Question: How can I format string in graphviz NODE ?
Now I have common styles for NODE
'''
node [ href="#",
shape=box,
style=filled,
fillcolor=azure,
color = lightblue3,
fontname=Helvetica,
center=true,
fontsize=9
]
'''
I want to change date format

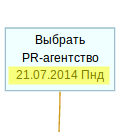
Answer: Use html label
'''
node[label=<>]
'''
An example
'''
i0[label=<
<TABLE border="0">
<TR>
<TD valign="top" rowspan="2">
I<sub>0</sub>:
</TD>
<TD align="left">
S'-.S<BR ALIGN="LEFT"/>
</TD>
</TR>
<TR>
<TD align="left" bgcolor="#aaaaaa">
S-.SS<BR ALIGN="LEFT"/>
S-.(S)<BR ALIGN="LEFT"/>
S-.a<BR ALIGN="LEFT"/>
</TD>
</TR>
</TABLE>
>];
'''